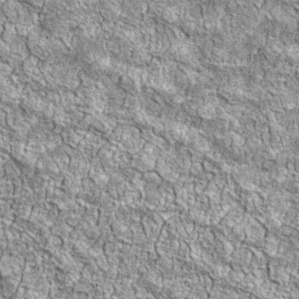
Label: non_frost